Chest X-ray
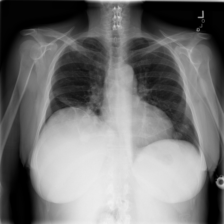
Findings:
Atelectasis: positive
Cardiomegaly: negative
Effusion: negative
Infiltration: negative
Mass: negative
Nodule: negative
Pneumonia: negative
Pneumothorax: negative
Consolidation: negative
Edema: negative
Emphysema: negative
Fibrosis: negative
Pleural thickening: negative
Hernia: negative